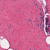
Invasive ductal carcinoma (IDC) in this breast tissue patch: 0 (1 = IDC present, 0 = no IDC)